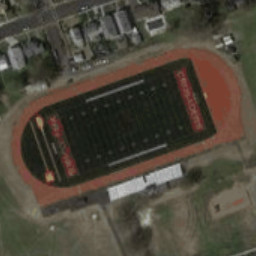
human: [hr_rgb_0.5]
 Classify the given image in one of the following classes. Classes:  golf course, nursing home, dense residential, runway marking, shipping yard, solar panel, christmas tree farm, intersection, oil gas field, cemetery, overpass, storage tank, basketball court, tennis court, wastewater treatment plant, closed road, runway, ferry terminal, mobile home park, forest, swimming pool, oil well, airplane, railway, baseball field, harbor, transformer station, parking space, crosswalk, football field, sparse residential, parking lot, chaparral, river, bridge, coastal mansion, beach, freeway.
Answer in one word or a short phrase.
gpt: football field